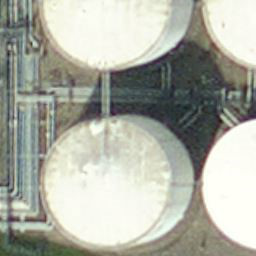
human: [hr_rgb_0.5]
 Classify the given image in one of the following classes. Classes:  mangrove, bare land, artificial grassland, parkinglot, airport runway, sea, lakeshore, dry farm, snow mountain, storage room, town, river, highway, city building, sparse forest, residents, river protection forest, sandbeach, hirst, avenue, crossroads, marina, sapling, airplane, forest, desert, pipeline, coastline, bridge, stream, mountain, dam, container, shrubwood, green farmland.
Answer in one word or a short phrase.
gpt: storage room